Question: I am trying to update item in my app but when i send it off to be updates it just adds another item. I am new to android so dont know why it is happening. I am storing the car items in a recyclerview. this is the recycler view I am using:
'''
adapter = new FirebaseRecyclerAdapter<Event, eventAdapter>(options) {
@Override
protected void onBindViewHolder(@NonNull eventAdapter holder, int position, @NonNull final Event model) {
holder.make.setText(model.getCarMake());
holder.type.setText(model.getCarType());
holder.year.setText(model.getCarYear());
holder.itemView.setOnClickListener(new View.OnClickListener() {
@Override
public void onClick(View v) {
Intent intent = new Intent(getActivity(), updateDeleteCars.class);
intent.putExtra("make", model.getCarMake());
intent.putExtra("type", model.getCarType());
intent.putExtra("year", model.getCarYear());
startActivity(intent);
}
});
}
'''
Each item can be clicked and it then bring you to the update page. this is that page
'''
public class updateDeleteCars extends AppCompatActivity {
Button update;
Button delete;
EditText make;
EditText type;
EditText year;
TextView cancel;
DatabaseReference databaseReference;
FirebaseUser user;
String userId;
private String key;
@Override
protected void onCreate(Bundle savedInstanceState) {
super.onCreate(savedInstanceState);
setContentView(R.layout.activity_update_delete_cars);
update = (Button) findViewById(R.id.updateCar);
delete = (Button) findViewById(R.id.deleteCar);
cancel = (TextView) findViewById(R.id.cancelCar);
make = (EditText) findViewById(R.id.updateMake);
type = (EditText) findViewById(R.id.updateType);
year = (EditText) findViewById(R.id.updateYear);
make.setText(getIntent().getStringExtra("make"));
type.setText(getIntent().getStringExtra("type"));
year.setText(getIntent().getStringExtra("year"));
user = FirebaseAuth.getInstance().getCurrentUser();
userId = user.getUid();
databaseReference = FirebaseDatabase.getInstance().getReference("Cars").child(userId);
key = databaseReference.getKey();
cancel.setOnClickListener(new View.OnClickListener() {
@Override
public void onClick(View v) {
startActivity(new Intent(getApplicationContext(),MainActivity.class));
}
});
update.setOnClickListener(new View.OnClickListener() {
@Override
public void onClick(View v) {
databaseReference.child(key).child("carMake").setValue(make.getText().toString());
databaseReference.child(key).child("carType").setValue(type.getText().toString());
databaseReference.child(key).child("carYear").setValue(year.getText().toString());
}
});
delete.setOnClickListener(new View.OnClickListener() {
@Override
public void onClick(View v) {
databaseReference.child(key).removeValue();
}
});
}
}
'''
I think its because there is know actual link between the item i click and the item i am uploading. My database structure has nested keys so I think my problem is I'm not accessing the nested key. this is m database structure:

The second item happened when I tried to update the first item.
Any suggestions?
Edit:
Stacktrace
'''
Process: com.example.carcrashdetection, PID: 9023
com.google.firebase.database.DatabaseException: Can't convert object of type java.lang.String to type com.example.carcrashdetection.Event
at com.google.firebase.database.core.utilities.encoding.CustomClassMapper.convertBean(com.google.firebase:firebase-database@@19.2.1:435)
at com.google.firebase.database.core.utilities.encoding.CustomClassMapper.deserializeToClass(com.google.firebase:firebase-database@@19.2.1:231)
at com.google.firebase.database.core.utilities.encoding.CustomClassMapper.convertToCustomClass(com.google.firebase:firebase-database@@19.2.1:79)
at com.google.firebase.database.DataSnapshot.getValue(com.google.firebase:firebase-database@@19.2.1:203)
at com.firebase.ui.database.ClassSnapshotParser.parseSnapshot(ClassSnapshotParser.java:29)
at com.firebase.ui.database.ClassSnapshotParser.parseSnapshot(ClassSnapshotParser.java:15)
at com.firebase.ui.common.BaseCachingSnapshotParser.parseSnapshot(BaseCachingSnapshotParser.java:36)
at com.firebase.ui.common.BaseObservableSnapshotArray.get(BaseObservableSnapshotArray.java:52)
at com.firebase.ui.database.FirebaseRecyclerAdapter.getItem(FirebaseRecyclerAdapter.java:109)
at com.firebase.ui.database.FirebaseRecyclerAdapter.onBindViewHolder(FirebaseRecyclerAdapter.java:149)
at androidx.recyclerview.widget.RecyclerView$Adapter.onBindViewHolder(RecyclerView.java:7065)
at androidx.recyclerview.widget.RecyclerView$Adapter.bindViewHolder(RecyclerView.java:7107)
at androidx.recyclerview.widget.RecyclerView$Recycler.tryBindViewHolderByDeadline(RecyclerView.java:6012)
at androidx.recyclerview.widget.RecyclerView$Recycler.tryGetViewHolderForPositionByDeadline(RecyclerView.java:6279)
at androidx.recyclerview.widget.RecyclerView$Recycler.getViewForPosition(RecyclerView.java:6118)
at androidx.recyclerview.widget.RecyclerView$Recycler.getViewForPosition(RecyclerView.java:6114)
at androidx.recyclerview.widget.LinearLayoutManager$LayoutState.next(LinearLayoutManager.java:2303)
at androidx.recyclerview.widget.LinearLayoutManager.layoutChunk(LinearLayoutManager.java:1627)
at androidx.recyclerview.widget.LinearLayoutManager.fill(LinearLayoutManager.java:1587)
at androidx.recyclerview.widget.LinearLayoutManager.onLayoutChildren(LinearLayoutManager.java:665)
at androidx.recyclerview.widget.RecyclerView.dispatchLayoutStep2(RecyclerView.java:4134)
at androidx.recyclerview.widget.RecyclerView.onMeasure(RecyclerView.java:3540)
at android.view.View.measure(View.java:24710)
at androidx.constraintlayout.widget.ConstraintLayout.internalMeasureChildren(ConstraintLayout.java:1227)
at androidx.constraintlayout.widget.ConstraintLayout.onMeasure(ConstraintLayout.java:1572)
at android.view.View.measure(View.java:24710)
at android.view.ViewGroup.measureChildWithMargins(ViewGroup.java:6858)
at android.widget.FrameLayout.onMeasure(FrameLayout.java:194)
at android.view.View.measure(View.java:24710)
at android.view.ViewGroup.measureChildWithMargins(ViewGroup.java:6858)
at android.widget.LinearLayout.measureChildBeforeLayout(LinearLayout.java:1552)
at android.widget.LinearLayout.measureVertical(LinearLayout.java:842)
at android.widget.LinearLayout.onMeasure(LinearLayout.java:721)
at android.view.View.measure(View.java:24710)
at androidx.drawerlayout.widget.DrawerLayout.onMeasure(DrawerLayout.java:1119)
at android.view.View.measure(View.java:24710)
at android.view.ViewGroup.measureChildWithMargins(ViewGroup.java:6858)
at android.widget.FrameLayout.onMeasure(FrameLayout.java:194)
at androidx.appcompat.widget.ContentFrameLayout.onMeasure(ContentFrameLayout.java:143)
at android.view.View.measure(View.java:24710)
at android.view.ViewGroup.measureChildWithMargins(ViewGroup.java:6858)
at android.widget.LinearLayout.measureChildBeforeLayout(LinearLayout.java:1552)
at android.widget.LinearLayout.measureVertical(LinearLayout.java:842)
at android.widget.LinearLayout.onMeasure(LinearLayout.java:721)
2020-04-28 00:24:39.<PHONE>/? E/AndroidRuntime: at android.view.View.measure(View.java:24710)
at android.view.ViewGroup.measureChildWithMargins(ViewGroup.java:6858)
at android.widget.FrameLayout.onMeasure(FrameLayout.java:194)
at android.view.View.measure(View.java:24710)
at android.view.ViewGroup.measureChildWithMargins(ViewGroup.java:6858)
at android.widget.LinearLayout.measureChildBeforeLayout(LinearLayout.java:1552)
at android.widget.LinearLayout.measureVertical(LinearLayout.java:842)
at android.widget.LinearLayout.onMeasure(LinearLayout.java:721)
at android.view.View.measure(View.java:24710)
at android.view.ViewGroup.measureChildWithMargins(ViewGroup.java:6858)
at android.widget.FrameLayout.onMeasure(FrameLayout.java:194)
at com.android.internal.policy.DecorView.onMeasure(DecorView.java:743)
at android.view.View.measure(View.java:24710)
at android.view.ViewRootImpl.performMeasure(ViewRootImpl.java:3258)
at android.view.ViewRootImpl.measureHierarchy(ViewRootImpl.java:2041)
at android.view.ViewRootImpl.performTraversals(ViewRootImpl.java:2336)
at android.view.ViewRootImpl.doTraversal(ViewRootImpl.java:1929)
at android.view.ViewRootImpl$TraversalRunnable.run(ViewRootImpl.java:7987)
at android.view.Choreographer$CallbackRecord.run(Choreographer.java:1154)
at android.view.Choreographer.doCallbacks(Choreographer.java:977)
at android.view.Choreographer.doFrame(Choreographer.java:893)
at android.view.Choreographer$FrameDisplayEventReceiver.run(Choreographer.java:1139)
at android.os.Handler.handleCallback(Handler.java:883)
at android.os.Handler.dispatchMessage(Handler.java:100)
at android.os.Looper.loop(Looper.java:214)
at android.app.ActivityThread.main(ActivityThread.java:7682)
at java.lang.reflect.Method.invoke(Native Method)
at com.android.internal.os.RuntimeInit$MethodAndArgsCaller.run(RuntimeInit.java:516)
at com.android.internal.os.ZygoteInit.main(ZygoteInit.java:950)
'''
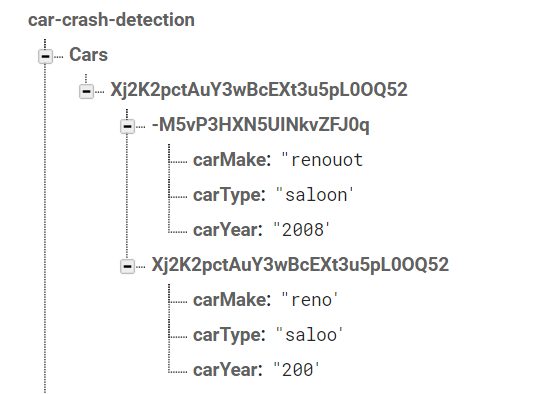
Answer: 'recyclerview'
'''
holder.itemView.setOnClickListener(new View.OnClickListener() {
@Override
public void onClick(View v) {
String key = adapter.getRef(position).getKey();
Intent intent = new Intent(getActivity(), updateDeleteCars.class);
intent.putExtra("make", model.getCarMake());
intent.putExtra("type", model.getCarType());
intent.putExtra("year", model.getCarYear());
//here
intent.putExtra("key", key);
startActivity(intent);
}
});
'''
'''
public class updateDeleteCars extends AppCompatActivity {
.........
.........
//don't use the key that you made
//use this
private String passedKey;
@Override
protected void onCreate(Bundle savedInstanceState) {
super.onCreate(savedInstanceState);
setContentView(R.layout.activity_update_delete_cars);
........
//this is what we will use
passedKey = getIntent().getStringExtra("key");
............
}
'''
Update like this:
'''
update.setOnClickListener(new View.OnClickListener() {
@Override
public void onClick(View v) {
databaseReference.child(passedKey).child("carMake").setValue(make.getText().toString());
databaseReference.child(passedKey).child("carType").setValue(type.getText().toString());
databaseReference.child(passedKey).child("carYear").setValue(year.getText().toString());
}
});
'''